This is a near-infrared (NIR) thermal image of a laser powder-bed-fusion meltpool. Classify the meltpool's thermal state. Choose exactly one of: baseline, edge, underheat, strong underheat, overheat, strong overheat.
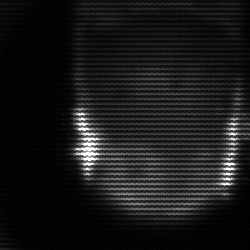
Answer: baseline